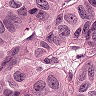
Metastatic tissue present: yes